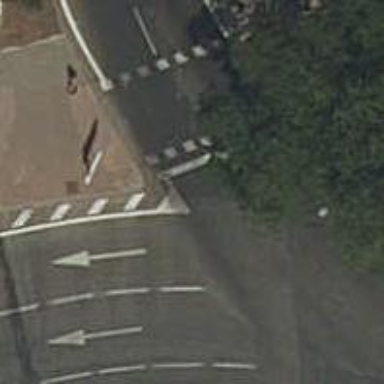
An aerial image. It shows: Road with traffic signals.